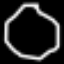
Label: octagon